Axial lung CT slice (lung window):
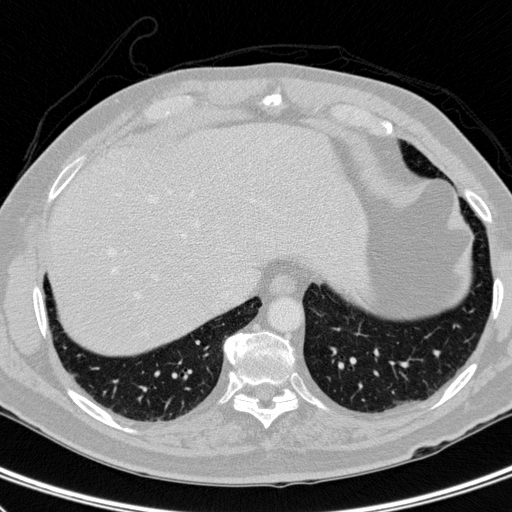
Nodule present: no